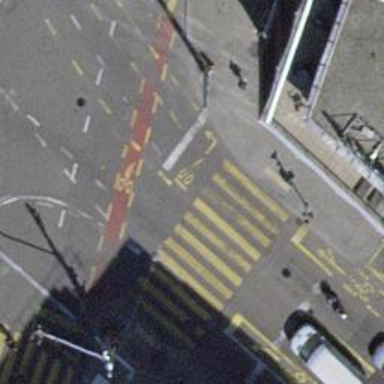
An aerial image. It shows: Crossing with traffic signals.